Field crop: tomato
Growth stage: 1
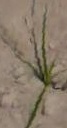
Species: cyperus